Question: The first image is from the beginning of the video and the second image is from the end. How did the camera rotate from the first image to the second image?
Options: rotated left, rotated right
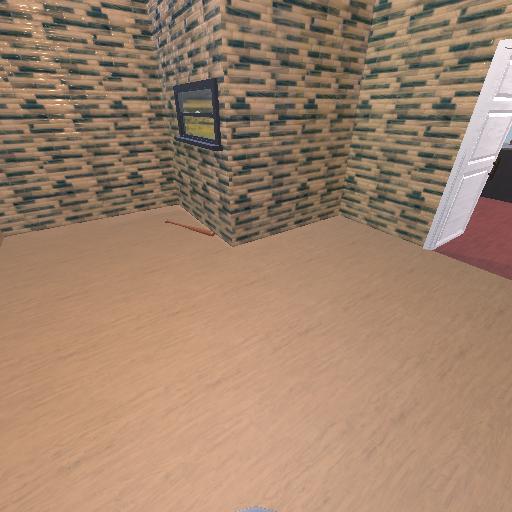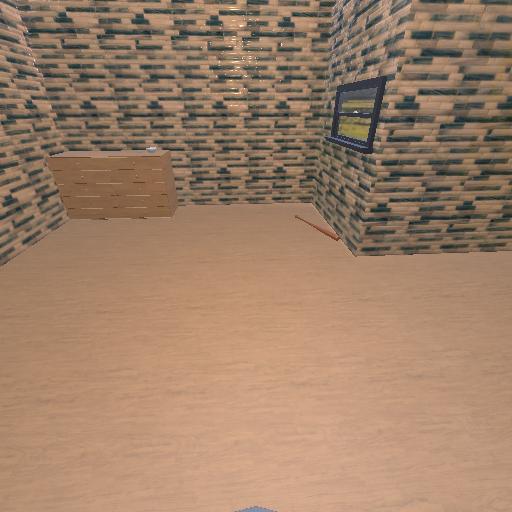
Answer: rotated left